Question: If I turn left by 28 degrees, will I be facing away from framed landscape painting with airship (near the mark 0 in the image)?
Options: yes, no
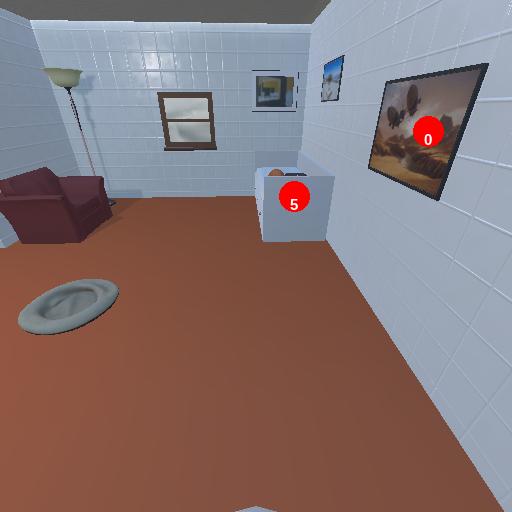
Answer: yes